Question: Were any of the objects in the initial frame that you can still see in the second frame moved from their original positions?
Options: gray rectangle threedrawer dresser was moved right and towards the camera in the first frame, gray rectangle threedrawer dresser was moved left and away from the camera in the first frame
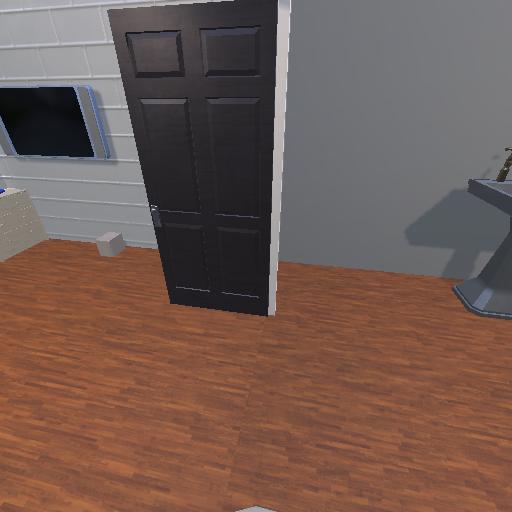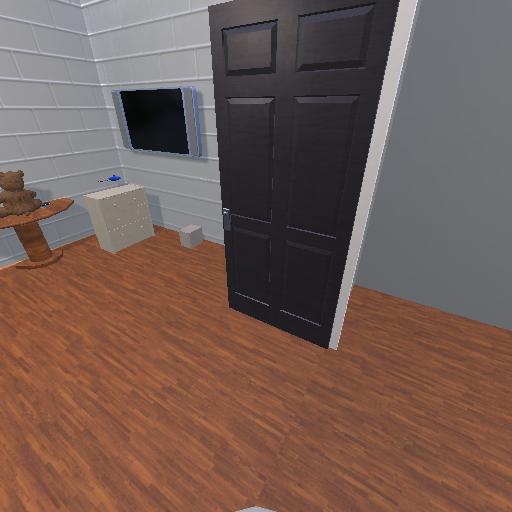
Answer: gray rectangle threedrawer dresser was moved right and towards the camera in the first frame